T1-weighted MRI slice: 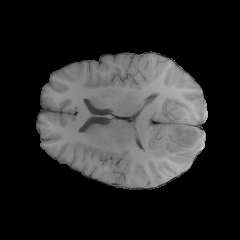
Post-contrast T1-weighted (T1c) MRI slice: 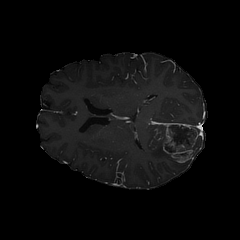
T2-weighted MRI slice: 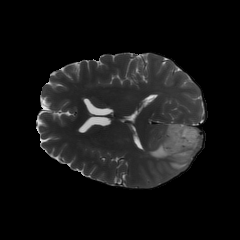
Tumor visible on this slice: yes